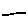
Label: line